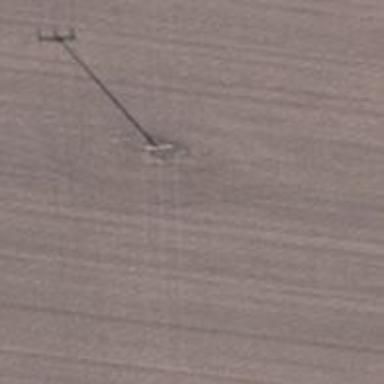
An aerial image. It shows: Power pole.